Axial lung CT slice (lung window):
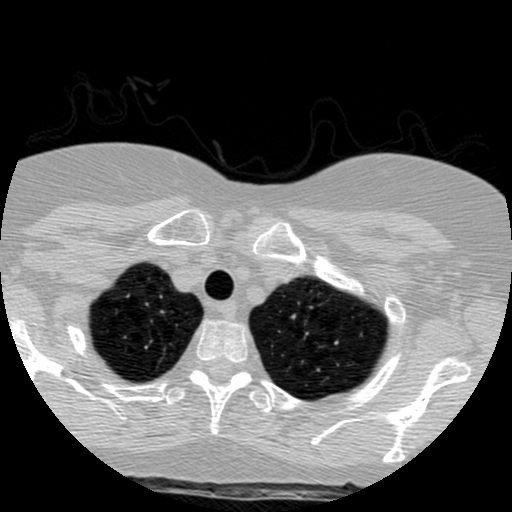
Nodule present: no